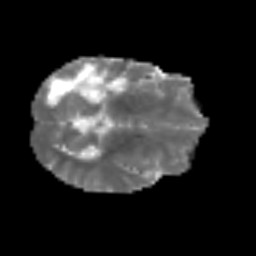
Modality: MD
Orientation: axial
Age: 58
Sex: male
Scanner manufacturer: siemens
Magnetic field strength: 3 T
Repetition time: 3.2 s
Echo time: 0.081 s